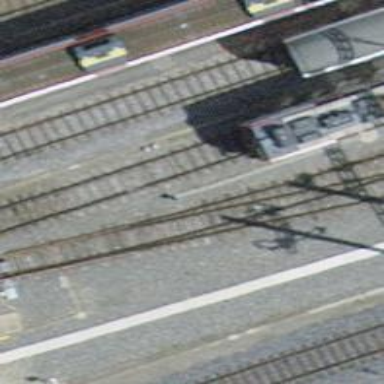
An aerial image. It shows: Railway switch with the turnout on the left side.